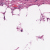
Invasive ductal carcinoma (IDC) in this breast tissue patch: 1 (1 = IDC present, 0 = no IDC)